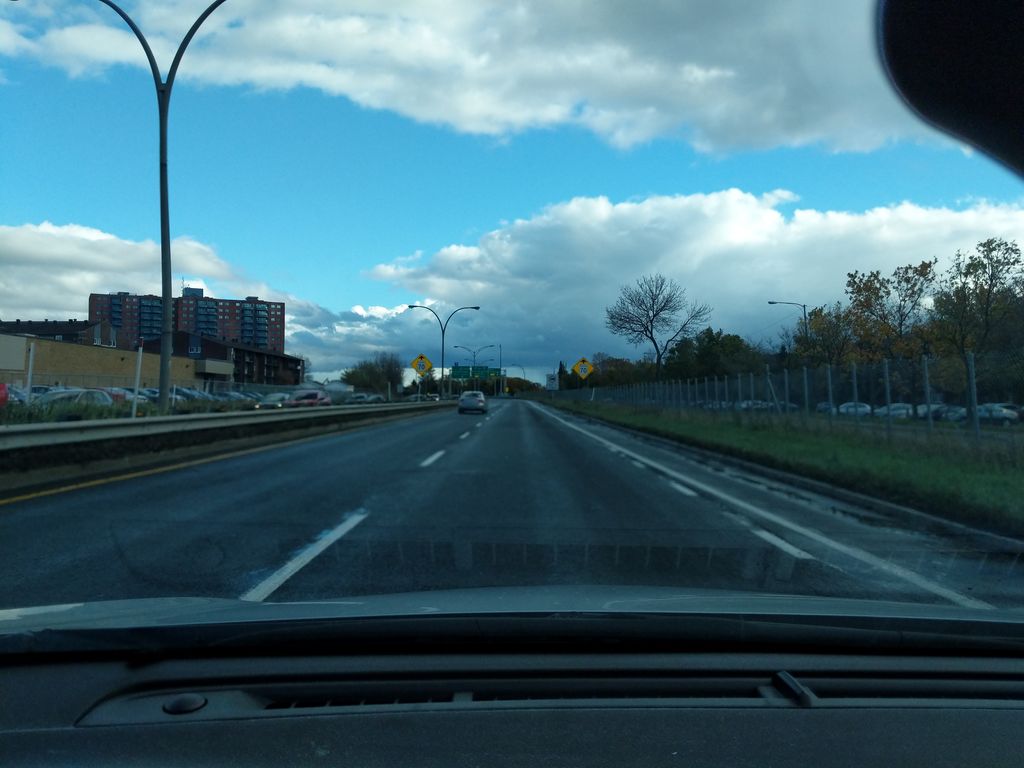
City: quebec_city